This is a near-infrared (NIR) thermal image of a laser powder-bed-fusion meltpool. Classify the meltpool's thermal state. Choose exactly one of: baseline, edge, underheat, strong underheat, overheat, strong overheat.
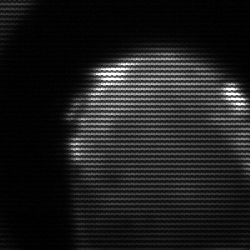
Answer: edge